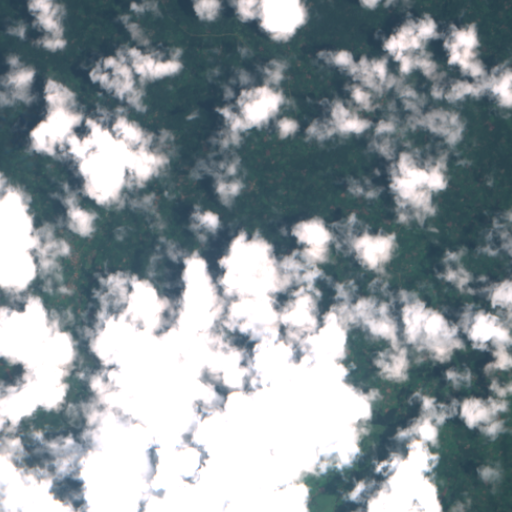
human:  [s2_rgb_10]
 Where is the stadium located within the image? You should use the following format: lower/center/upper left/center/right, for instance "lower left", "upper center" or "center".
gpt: The stadium is located in the upper left of the image.
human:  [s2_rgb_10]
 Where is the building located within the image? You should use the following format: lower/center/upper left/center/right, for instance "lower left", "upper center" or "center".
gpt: There is no building in the image.